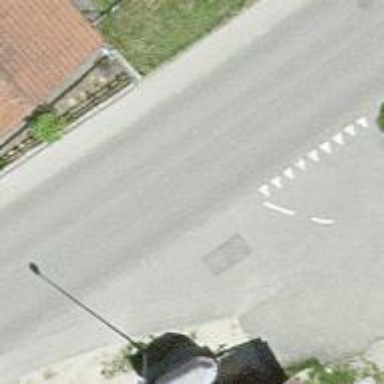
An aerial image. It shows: Primary road with asphalt surface.